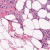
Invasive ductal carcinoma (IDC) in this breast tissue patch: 1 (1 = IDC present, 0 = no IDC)